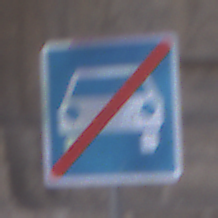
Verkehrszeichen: EndeKraftfahrstrasse
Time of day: SunriseSunset
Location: Outdoor (Urban)
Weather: PartlyCloudy
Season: NotSpecified
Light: Natural